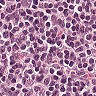
Metastatic tissue present: no